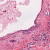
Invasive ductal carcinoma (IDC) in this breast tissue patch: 1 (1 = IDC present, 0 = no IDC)